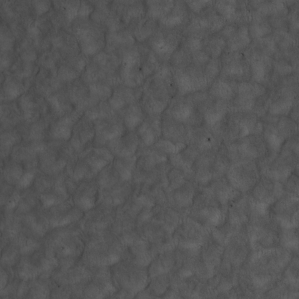
Label: non_frost